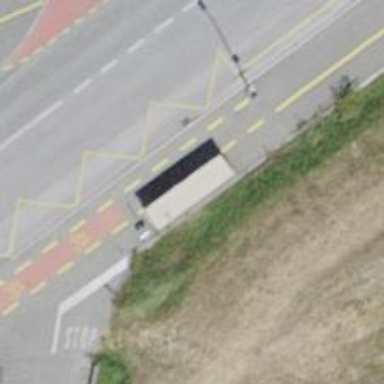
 serving as platform for public transportation."